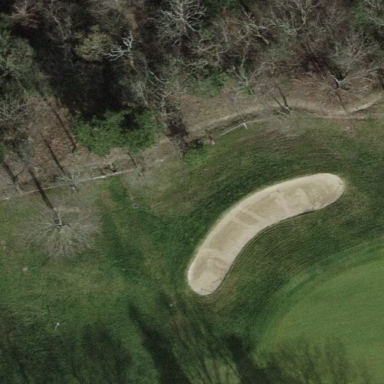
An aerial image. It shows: Golf bunker filled with sandy terrain.